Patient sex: F
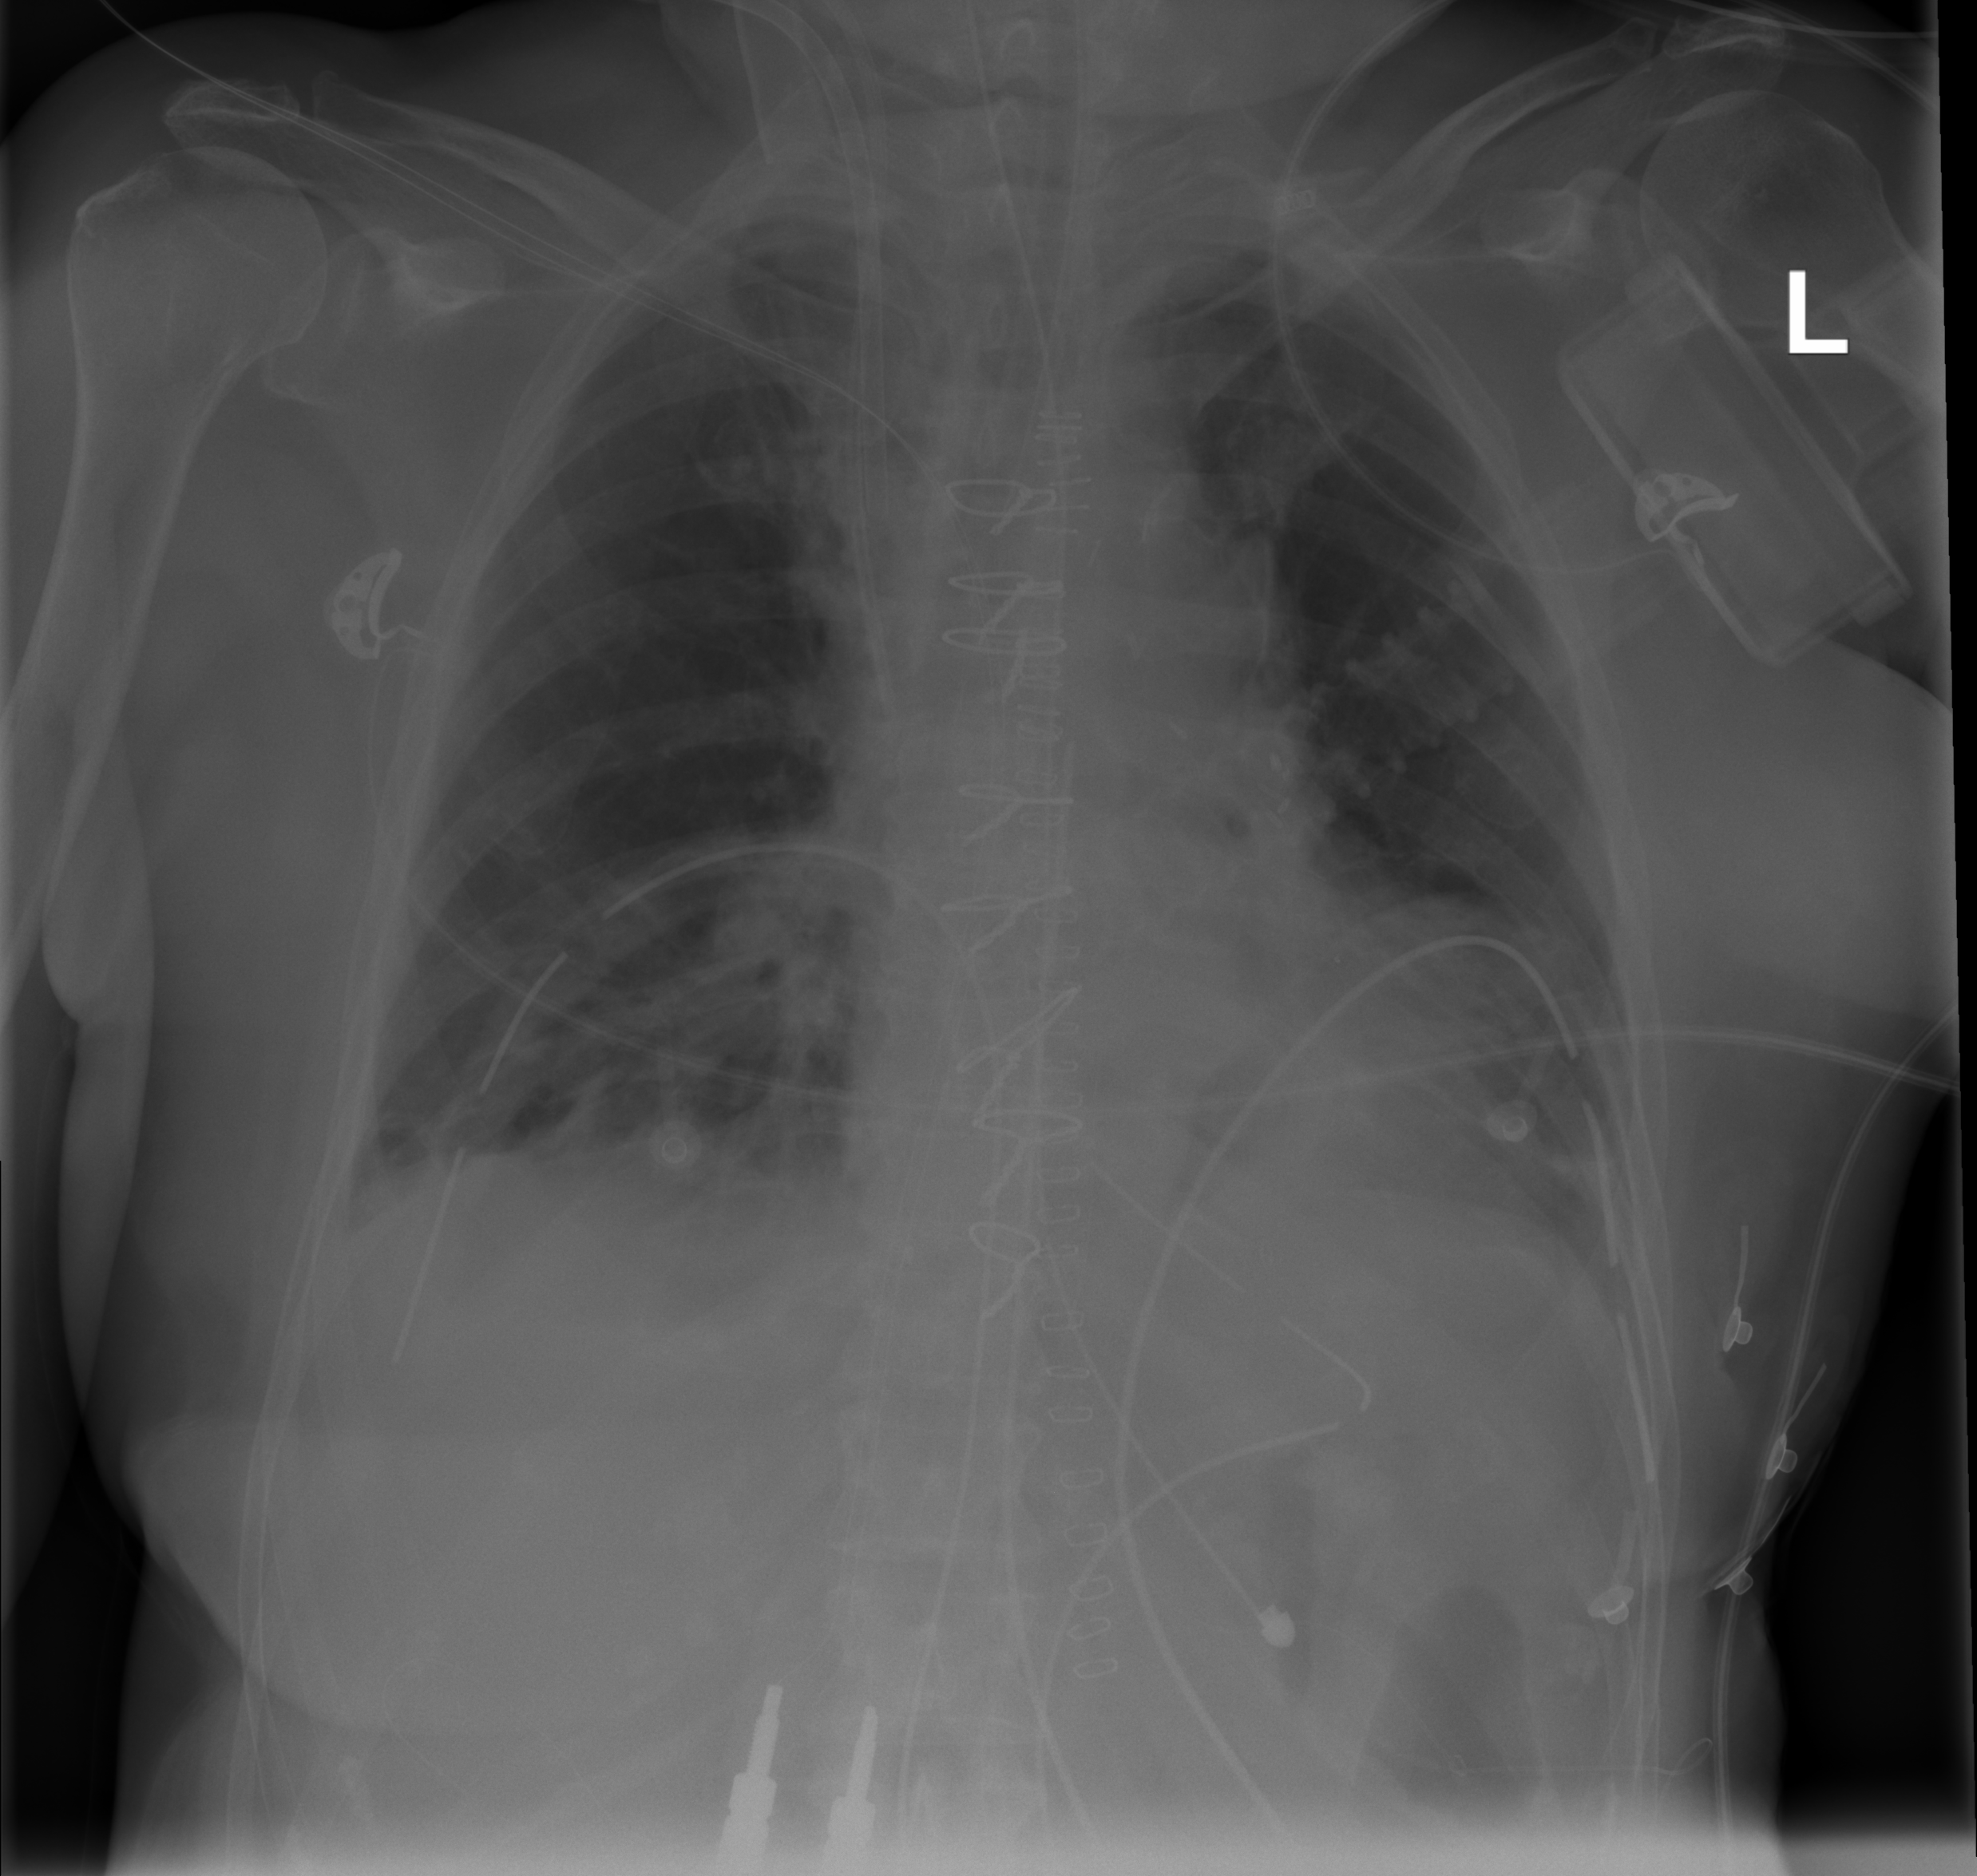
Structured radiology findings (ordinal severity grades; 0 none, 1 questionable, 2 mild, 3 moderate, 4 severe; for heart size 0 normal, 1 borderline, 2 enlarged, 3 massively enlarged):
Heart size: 1
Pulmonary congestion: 0
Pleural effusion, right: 2
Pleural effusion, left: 0
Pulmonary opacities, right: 2
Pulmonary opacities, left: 0
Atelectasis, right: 2
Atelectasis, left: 0